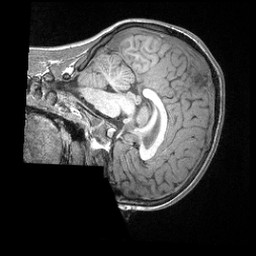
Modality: T1w
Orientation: sagittal
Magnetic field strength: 3 T